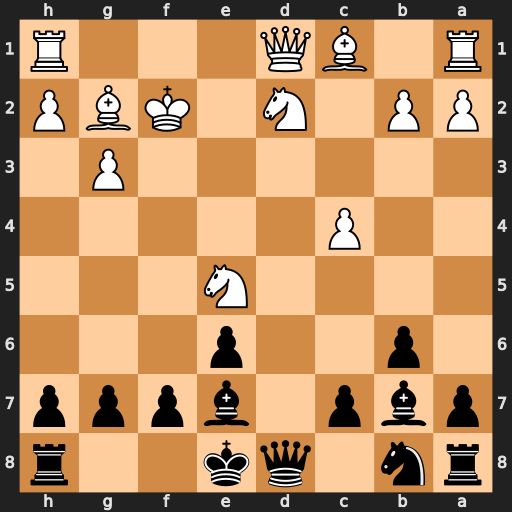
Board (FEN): rn1qk2r/pbp1bppp/1p2p3/4N3/2P5/6P1/PP1N1KBP/R1BQ3R
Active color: b
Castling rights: kq
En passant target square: -
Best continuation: Qd4+ Kf1 Bxg2+ Kxg2 Qxe5